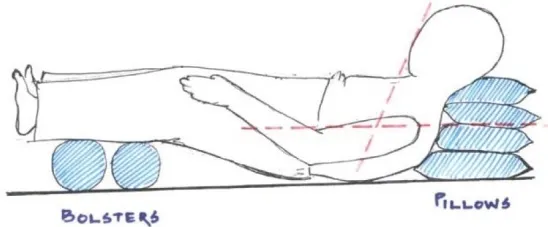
Positioned supine with adequate supports.
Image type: radiology (x_ray)